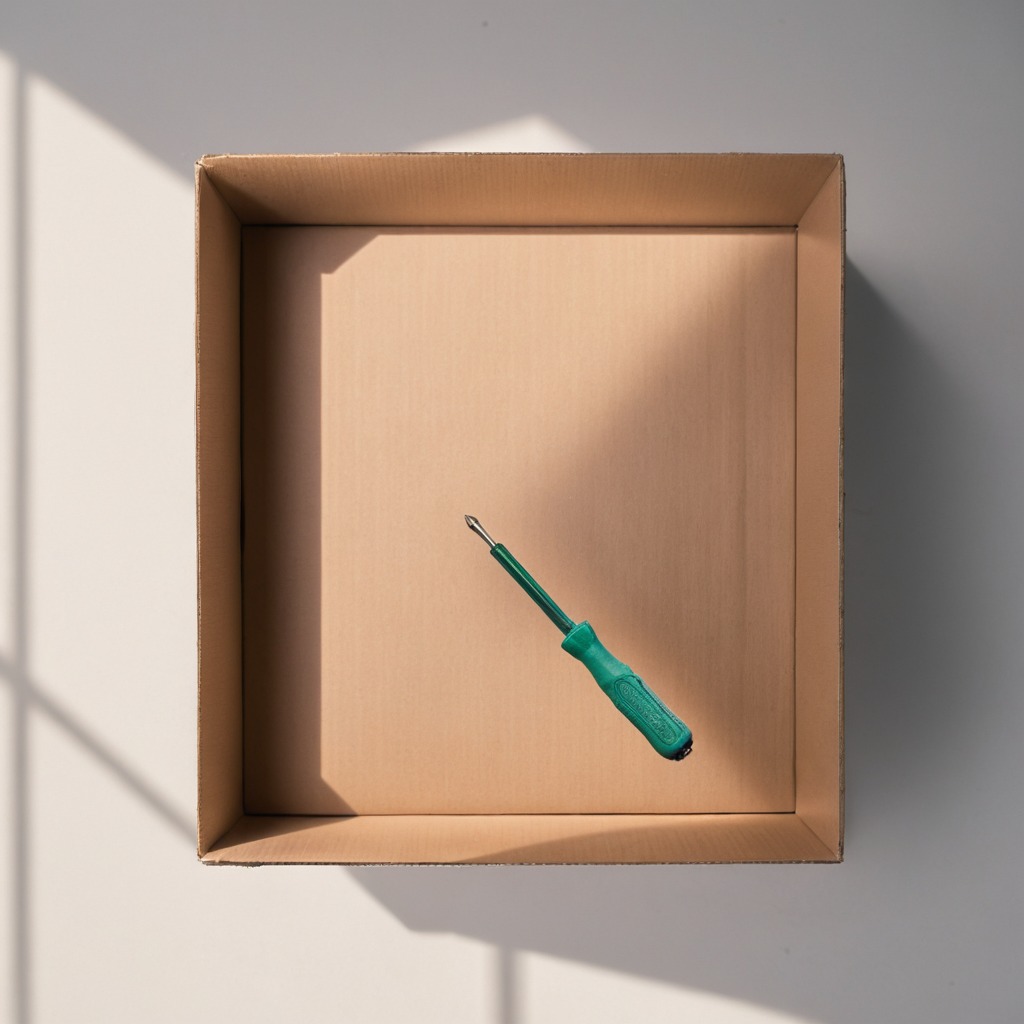
A screwdriver is lying on a cardboard box surface in an outdoor workshop during daytime bright natural light soft shadows slightly creased but